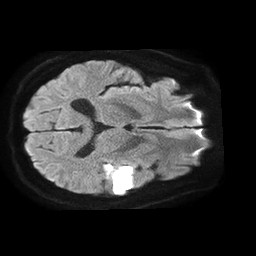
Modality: TRACE
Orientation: axial
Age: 61
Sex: male
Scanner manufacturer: philips
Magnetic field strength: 1.5 T
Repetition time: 4.6 s
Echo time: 0.08517 s